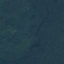
Land use / land cover class: Forest